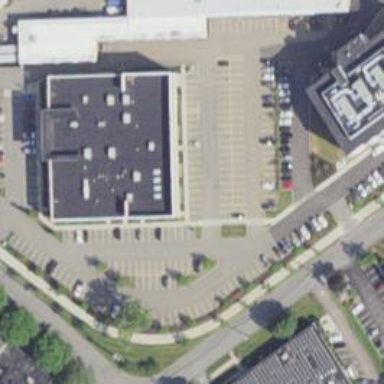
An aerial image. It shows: Building used as fitness center.